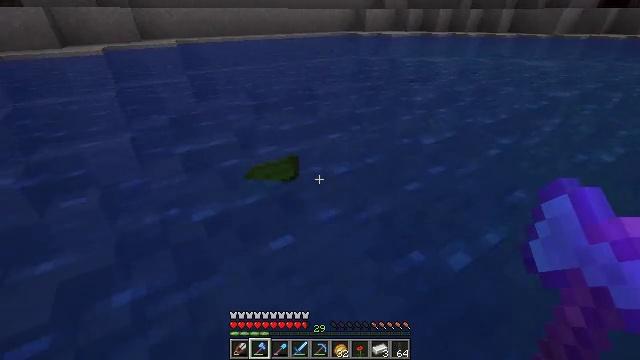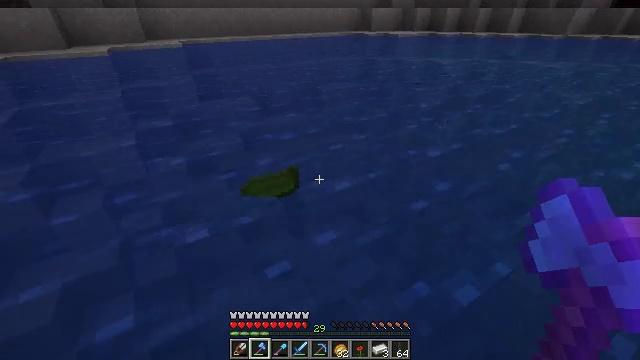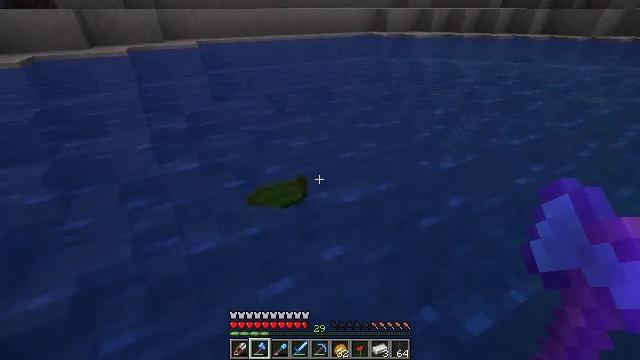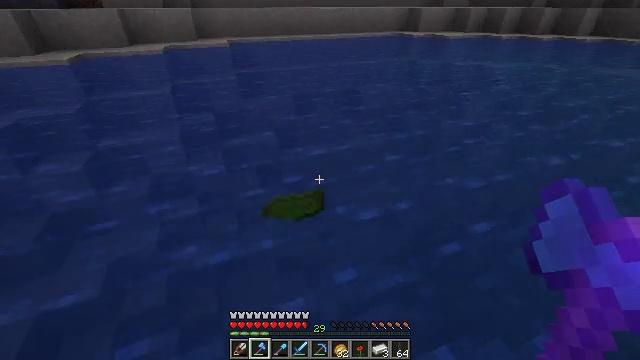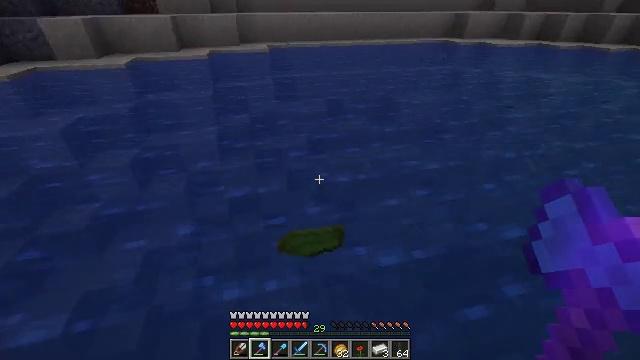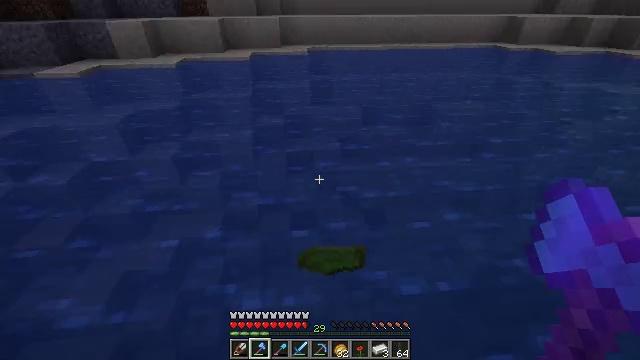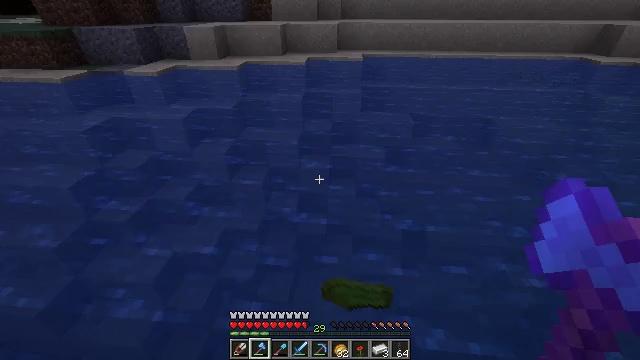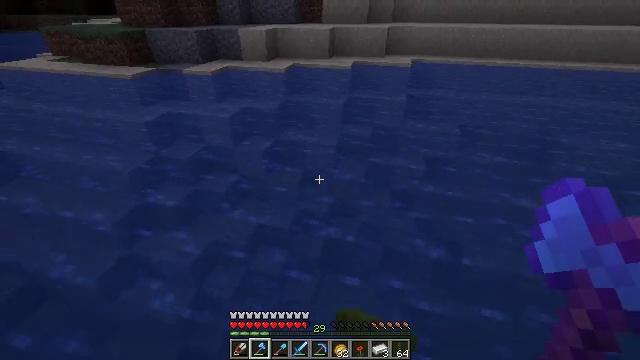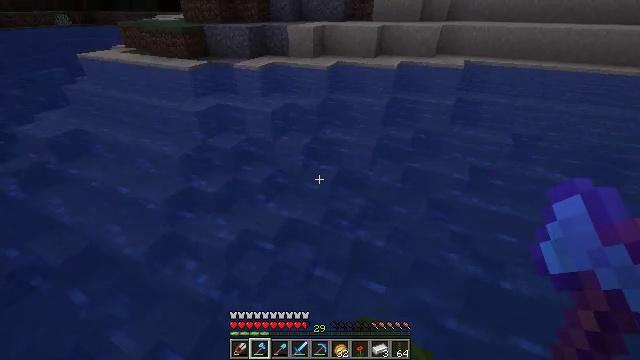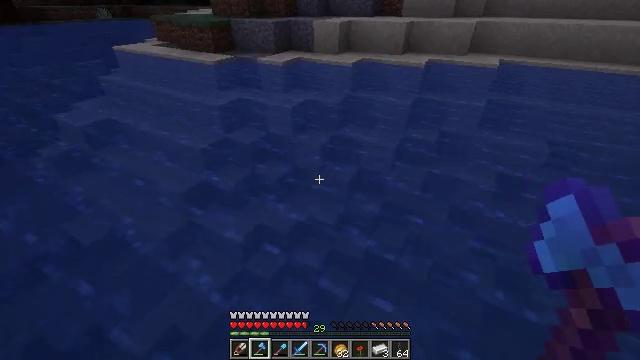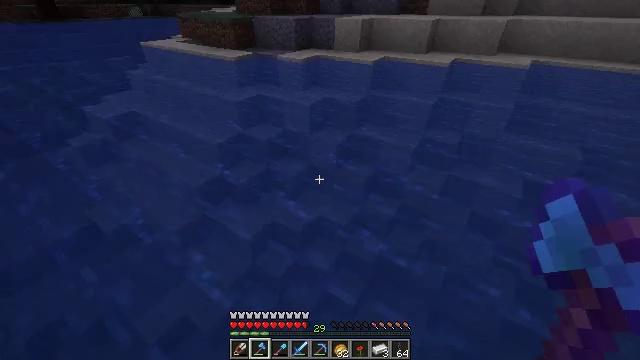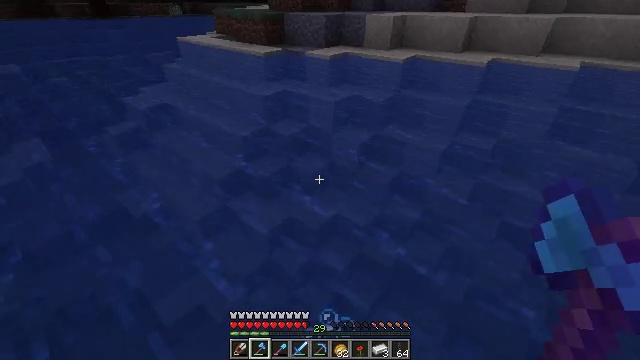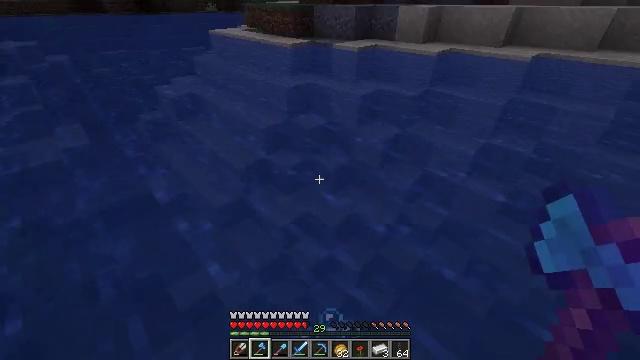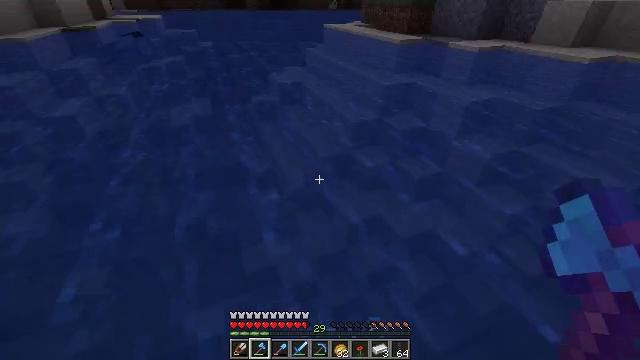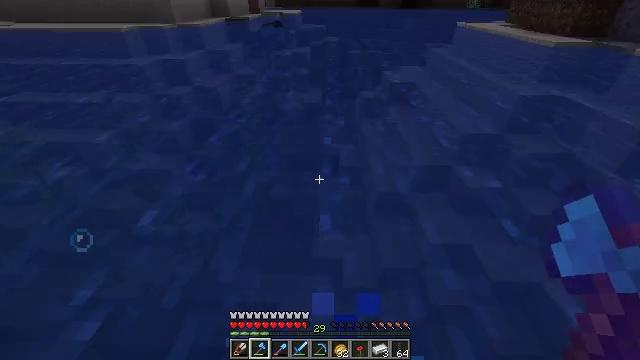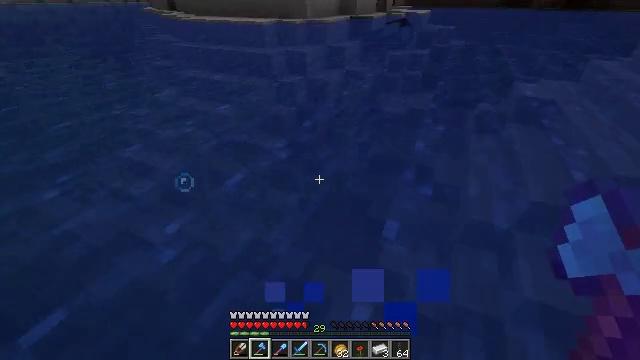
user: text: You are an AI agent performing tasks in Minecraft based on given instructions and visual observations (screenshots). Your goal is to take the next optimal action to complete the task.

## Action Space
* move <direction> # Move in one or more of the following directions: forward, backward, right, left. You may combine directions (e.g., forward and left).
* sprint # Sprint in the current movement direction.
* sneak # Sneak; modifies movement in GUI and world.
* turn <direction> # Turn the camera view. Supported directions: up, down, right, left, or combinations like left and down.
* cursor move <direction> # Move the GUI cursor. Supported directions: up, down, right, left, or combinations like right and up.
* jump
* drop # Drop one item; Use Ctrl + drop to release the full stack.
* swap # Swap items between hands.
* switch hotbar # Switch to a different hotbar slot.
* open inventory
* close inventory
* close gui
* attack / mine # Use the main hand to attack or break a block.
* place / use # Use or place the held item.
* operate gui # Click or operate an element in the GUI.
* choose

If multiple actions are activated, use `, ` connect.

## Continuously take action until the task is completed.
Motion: motion action
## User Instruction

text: Harvest kelp plant in the water.
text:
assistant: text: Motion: move forward, turn left, jump
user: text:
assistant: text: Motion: move forward, turn left, jump
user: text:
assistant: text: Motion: move forward, turn left, jump
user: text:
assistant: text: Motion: move forward, turn left, jump
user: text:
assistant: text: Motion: move forward, turn left, jump
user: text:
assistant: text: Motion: move forward, turn left, jump
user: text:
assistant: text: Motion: move forward, turn left, jump
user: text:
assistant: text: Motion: move forward, turn left, jump
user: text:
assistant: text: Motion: move forward, turn left, jump
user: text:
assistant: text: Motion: move forward, turn left, jump
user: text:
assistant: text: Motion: move forward, turn left, jump
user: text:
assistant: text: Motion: move forward, turn left, jump
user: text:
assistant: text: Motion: move forward, turn left, jump
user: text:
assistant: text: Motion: move forward, turn left, jump
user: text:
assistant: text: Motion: move forward, sprint, turn left, jump
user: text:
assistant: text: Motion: move forward, sprint, turn left, jump
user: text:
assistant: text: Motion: move forward, sprint, turn left and up, jump
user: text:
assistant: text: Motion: move forward, turn left and up, jump
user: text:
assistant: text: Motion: move forward, turn left and up, jump
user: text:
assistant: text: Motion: move forward, turn left and up, jump
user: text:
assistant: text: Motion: move forward, turn left, jump
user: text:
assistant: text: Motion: move forward, jump
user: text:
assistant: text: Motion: move forward, jump
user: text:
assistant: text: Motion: move forward, jump
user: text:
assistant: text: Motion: move forward, jump
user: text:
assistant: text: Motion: move forward, sprint, jump
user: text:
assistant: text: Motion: move forward, sprint, jump
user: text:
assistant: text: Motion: move forward, sprint, jump
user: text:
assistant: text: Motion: move forward, sprint, jump
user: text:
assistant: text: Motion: move forward, turn right, jump